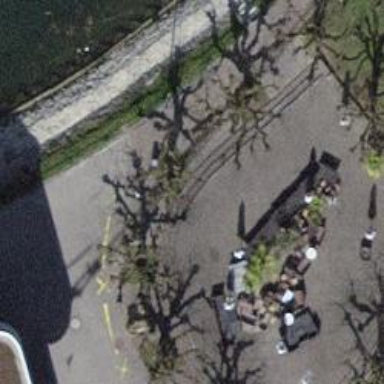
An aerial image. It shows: Brown bench in the vicinity.